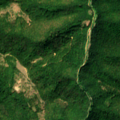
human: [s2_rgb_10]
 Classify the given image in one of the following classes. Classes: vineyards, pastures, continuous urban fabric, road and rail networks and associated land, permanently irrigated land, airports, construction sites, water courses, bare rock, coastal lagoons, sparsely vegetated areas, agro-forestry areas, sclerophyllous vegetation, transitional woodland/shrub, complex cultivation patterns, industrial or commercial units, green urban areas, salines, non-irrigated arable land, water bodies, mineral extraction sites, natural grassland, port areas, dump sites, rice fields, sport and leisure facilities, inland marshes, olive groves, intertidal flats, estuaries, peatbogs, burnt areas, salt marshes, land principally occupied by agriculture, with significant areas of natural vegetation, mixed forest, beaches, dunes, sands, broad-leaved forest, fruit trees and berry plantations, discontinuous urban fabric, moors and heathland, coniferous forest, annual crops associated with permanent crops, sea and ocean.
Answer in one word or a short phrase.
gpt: broad-leaved forest, transitional woodland/shrub